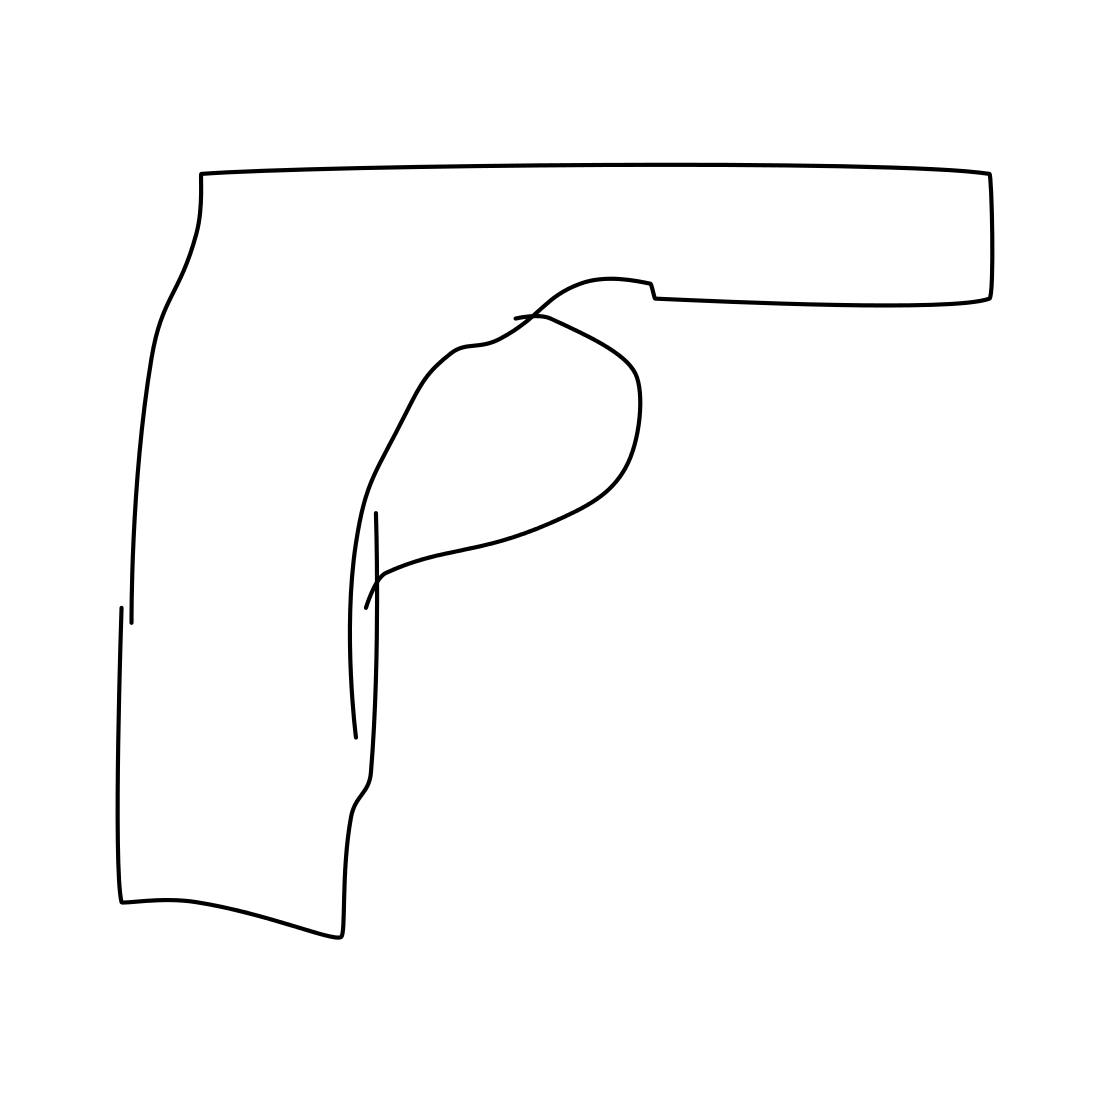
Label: revolver